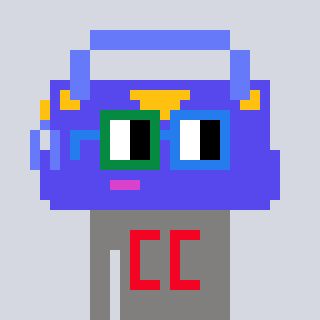
a pixel art character with square green and blue glasses, a bag-shaped head and a bluegrey-colored body on a cool background